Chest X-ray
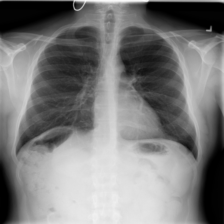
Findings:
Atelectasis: negative
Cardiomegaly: negative
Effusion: negative
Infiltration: positive
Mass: negative
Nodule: negative
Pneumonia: negative
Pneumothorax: negative
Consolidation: negative
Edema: negative
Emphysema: negative
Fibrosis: negative
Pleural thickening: negative
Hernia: negative